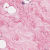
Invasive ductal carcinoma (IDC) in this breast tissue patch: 0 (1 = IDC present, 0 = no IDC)